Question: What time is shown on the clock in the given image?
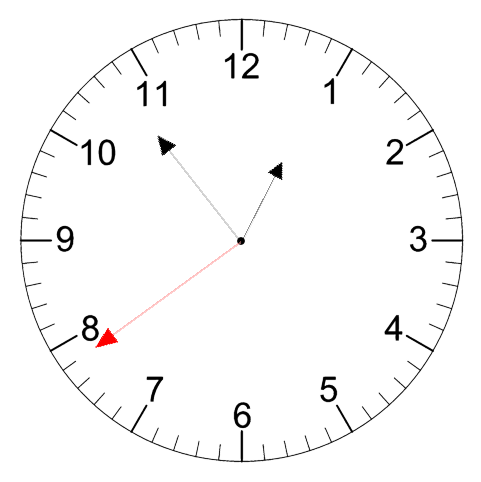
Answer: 12:53:39